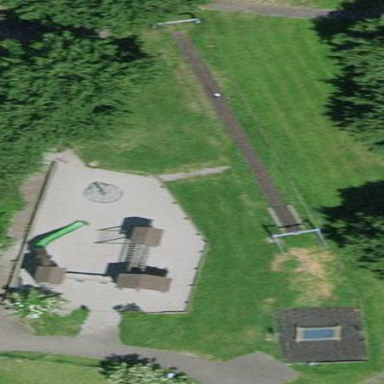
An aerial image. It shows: Playground area for leisure activities on the land.